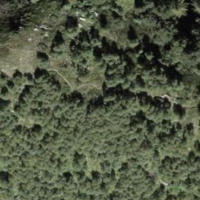
EUNIS habitat code: 41
Species observed at this site:
Juniperus communis